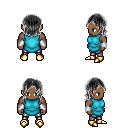
a pixel art fantasy rpg character, male body template, human, dark skin, teal tunic, metal pants, gray long bangs hairstyle, white cloth bracers, gold boots, four views (front, back, left, right), 2x2 character sprite sheet, small pixel art, hard edges, no anti-aliasing